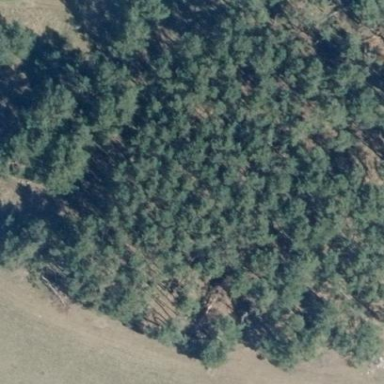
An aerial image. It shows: Forest area.